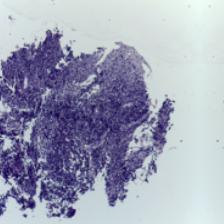
Diagnosis: OSCC